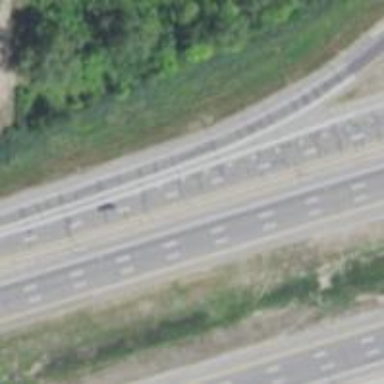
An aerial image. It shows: Asphalt motorway link.